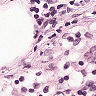
Metastatic tissue present: no